Field crop: maize
Growth stage: 2
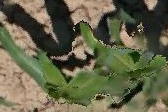
Species: maize